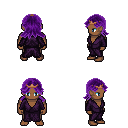
a pixel art fantasy rpg character, male body template, human, dark skin, purple robe, metal pants, purple loose hair, bronze tiara, four views (front, back, left, right), 2x2 character sprite sheet, small pixel art, hard edges, no anti-aliasing